The plot shows how the frequency content of a rotor-rig vibration signal evolves over time (STFT spectrogram). Diagnose the rotating machine from this image, choosing from: normal, misalignment, unbalance, looseness.
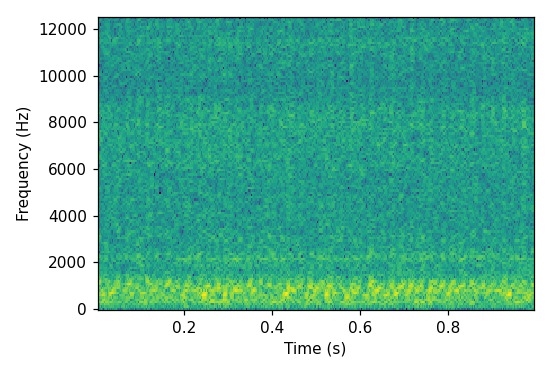
Answer: normal